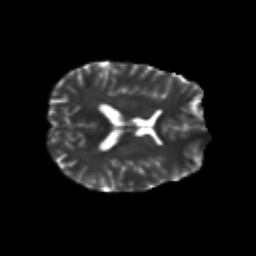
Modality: T2w
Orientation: axial
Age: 24
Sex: male
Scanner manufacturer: siemens
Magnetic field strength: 3 T
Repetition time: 3.5 s
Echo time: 0.113 s